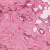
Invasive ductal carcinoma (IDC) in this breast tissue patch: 1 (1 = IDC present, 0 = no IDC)